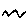
Label: zigzag